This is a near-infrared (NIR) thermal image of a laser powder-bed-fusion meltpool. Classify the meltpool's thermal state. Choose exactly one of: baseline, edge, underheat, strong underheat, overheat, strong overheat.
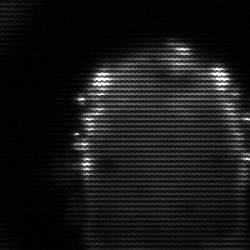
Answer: baseline